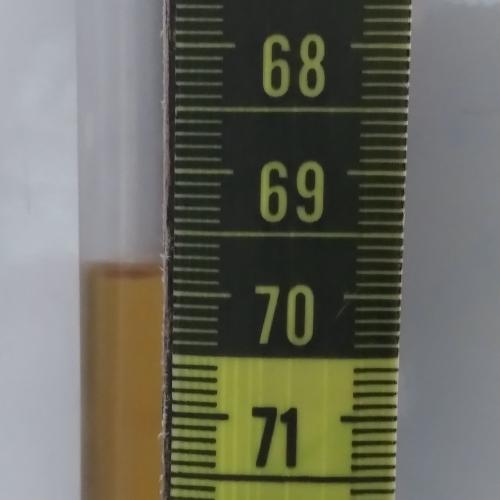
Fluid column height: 69.9 cm